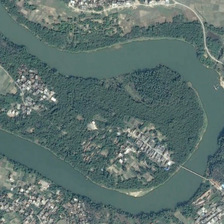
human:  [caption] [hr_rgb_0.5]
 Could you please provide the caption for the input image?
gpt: many green trees are in two sides of a curved river .

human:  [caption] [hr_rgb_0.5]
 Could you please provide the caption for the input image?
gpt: many green trees are in two sides of a curved river .

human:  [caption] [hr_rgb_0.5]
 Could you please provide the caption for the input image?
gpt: many green trees are in two sides of a curved river .

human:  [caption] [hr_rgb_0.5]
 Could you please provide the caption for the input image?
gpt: many green trees are in two sides of a curved river .

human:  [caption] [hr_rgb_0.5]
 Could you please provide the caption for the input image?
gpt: many green trees are in two sides of a curved river .